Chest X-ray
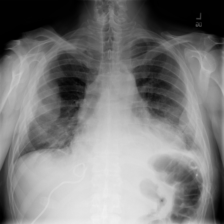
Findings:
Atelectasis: negative
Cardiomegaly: negative
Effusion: negative
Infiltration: negative
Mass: positive
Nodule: negative
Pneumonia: negative
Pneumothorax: negative
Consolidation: positive
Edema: negative
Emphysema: negative
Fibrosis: negative
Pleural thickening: negative
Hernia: negative